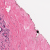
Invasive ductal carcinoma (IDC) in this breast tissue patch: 0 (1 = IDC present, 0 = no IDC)